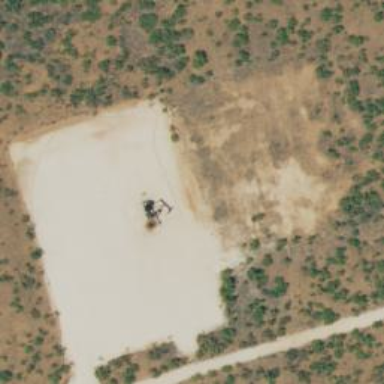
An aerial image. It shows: Petroleum well.